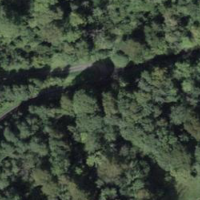
EUNIS habitat code: 41
Species observed at this site:
Centaurea scabiosa